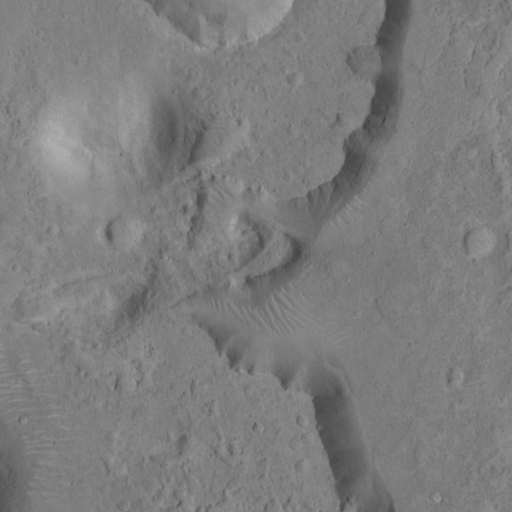
Objects detected: cone, cone, cone